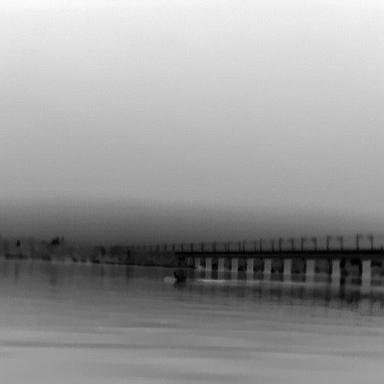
There is a canoe in the infrared image.